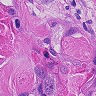
Metastatic tissue present: yes